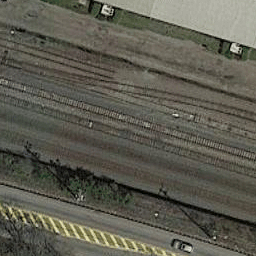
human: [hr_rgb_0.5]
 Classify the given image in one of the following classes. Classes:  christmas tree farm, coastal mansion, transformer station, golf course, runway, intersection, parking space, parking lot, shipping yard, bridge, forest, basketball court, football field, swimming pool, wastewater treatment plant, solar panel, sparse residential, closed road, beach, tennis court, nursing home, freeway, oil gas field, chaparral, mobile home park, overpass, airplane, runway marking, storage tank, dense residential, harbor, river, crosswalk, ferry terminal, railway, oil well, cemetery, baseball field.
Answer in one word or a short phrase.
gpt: railway